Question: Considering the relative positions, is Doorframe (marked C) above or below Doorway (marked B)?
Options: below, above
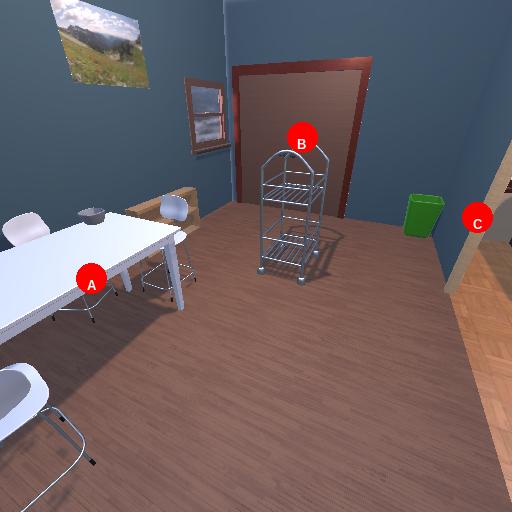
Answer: below